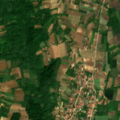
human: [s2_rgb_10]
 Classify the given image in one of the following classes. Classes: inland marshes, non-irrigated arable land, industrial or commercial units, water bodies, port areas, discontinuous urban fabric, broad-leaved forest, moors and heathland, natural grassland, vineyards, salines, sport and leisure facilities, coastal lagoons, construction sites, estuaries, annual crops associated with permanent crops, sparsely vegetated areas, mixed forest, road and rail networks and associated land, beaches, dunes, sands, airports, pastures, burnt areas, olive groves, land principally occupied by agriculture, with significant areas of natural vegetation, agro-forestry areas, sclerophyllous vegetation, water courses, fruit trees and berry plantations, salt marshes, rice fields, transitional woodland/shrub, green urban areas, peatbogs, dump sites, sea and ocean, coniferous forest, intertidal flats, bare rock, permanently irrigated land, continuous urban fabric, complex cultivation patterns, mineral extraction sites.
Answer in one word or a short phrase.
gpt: discontinuous urban fabric, complex cultivation patterns, land principally occupied by agriculture, with significant areas of natural vegetation, broad-leaved forest